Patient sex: F
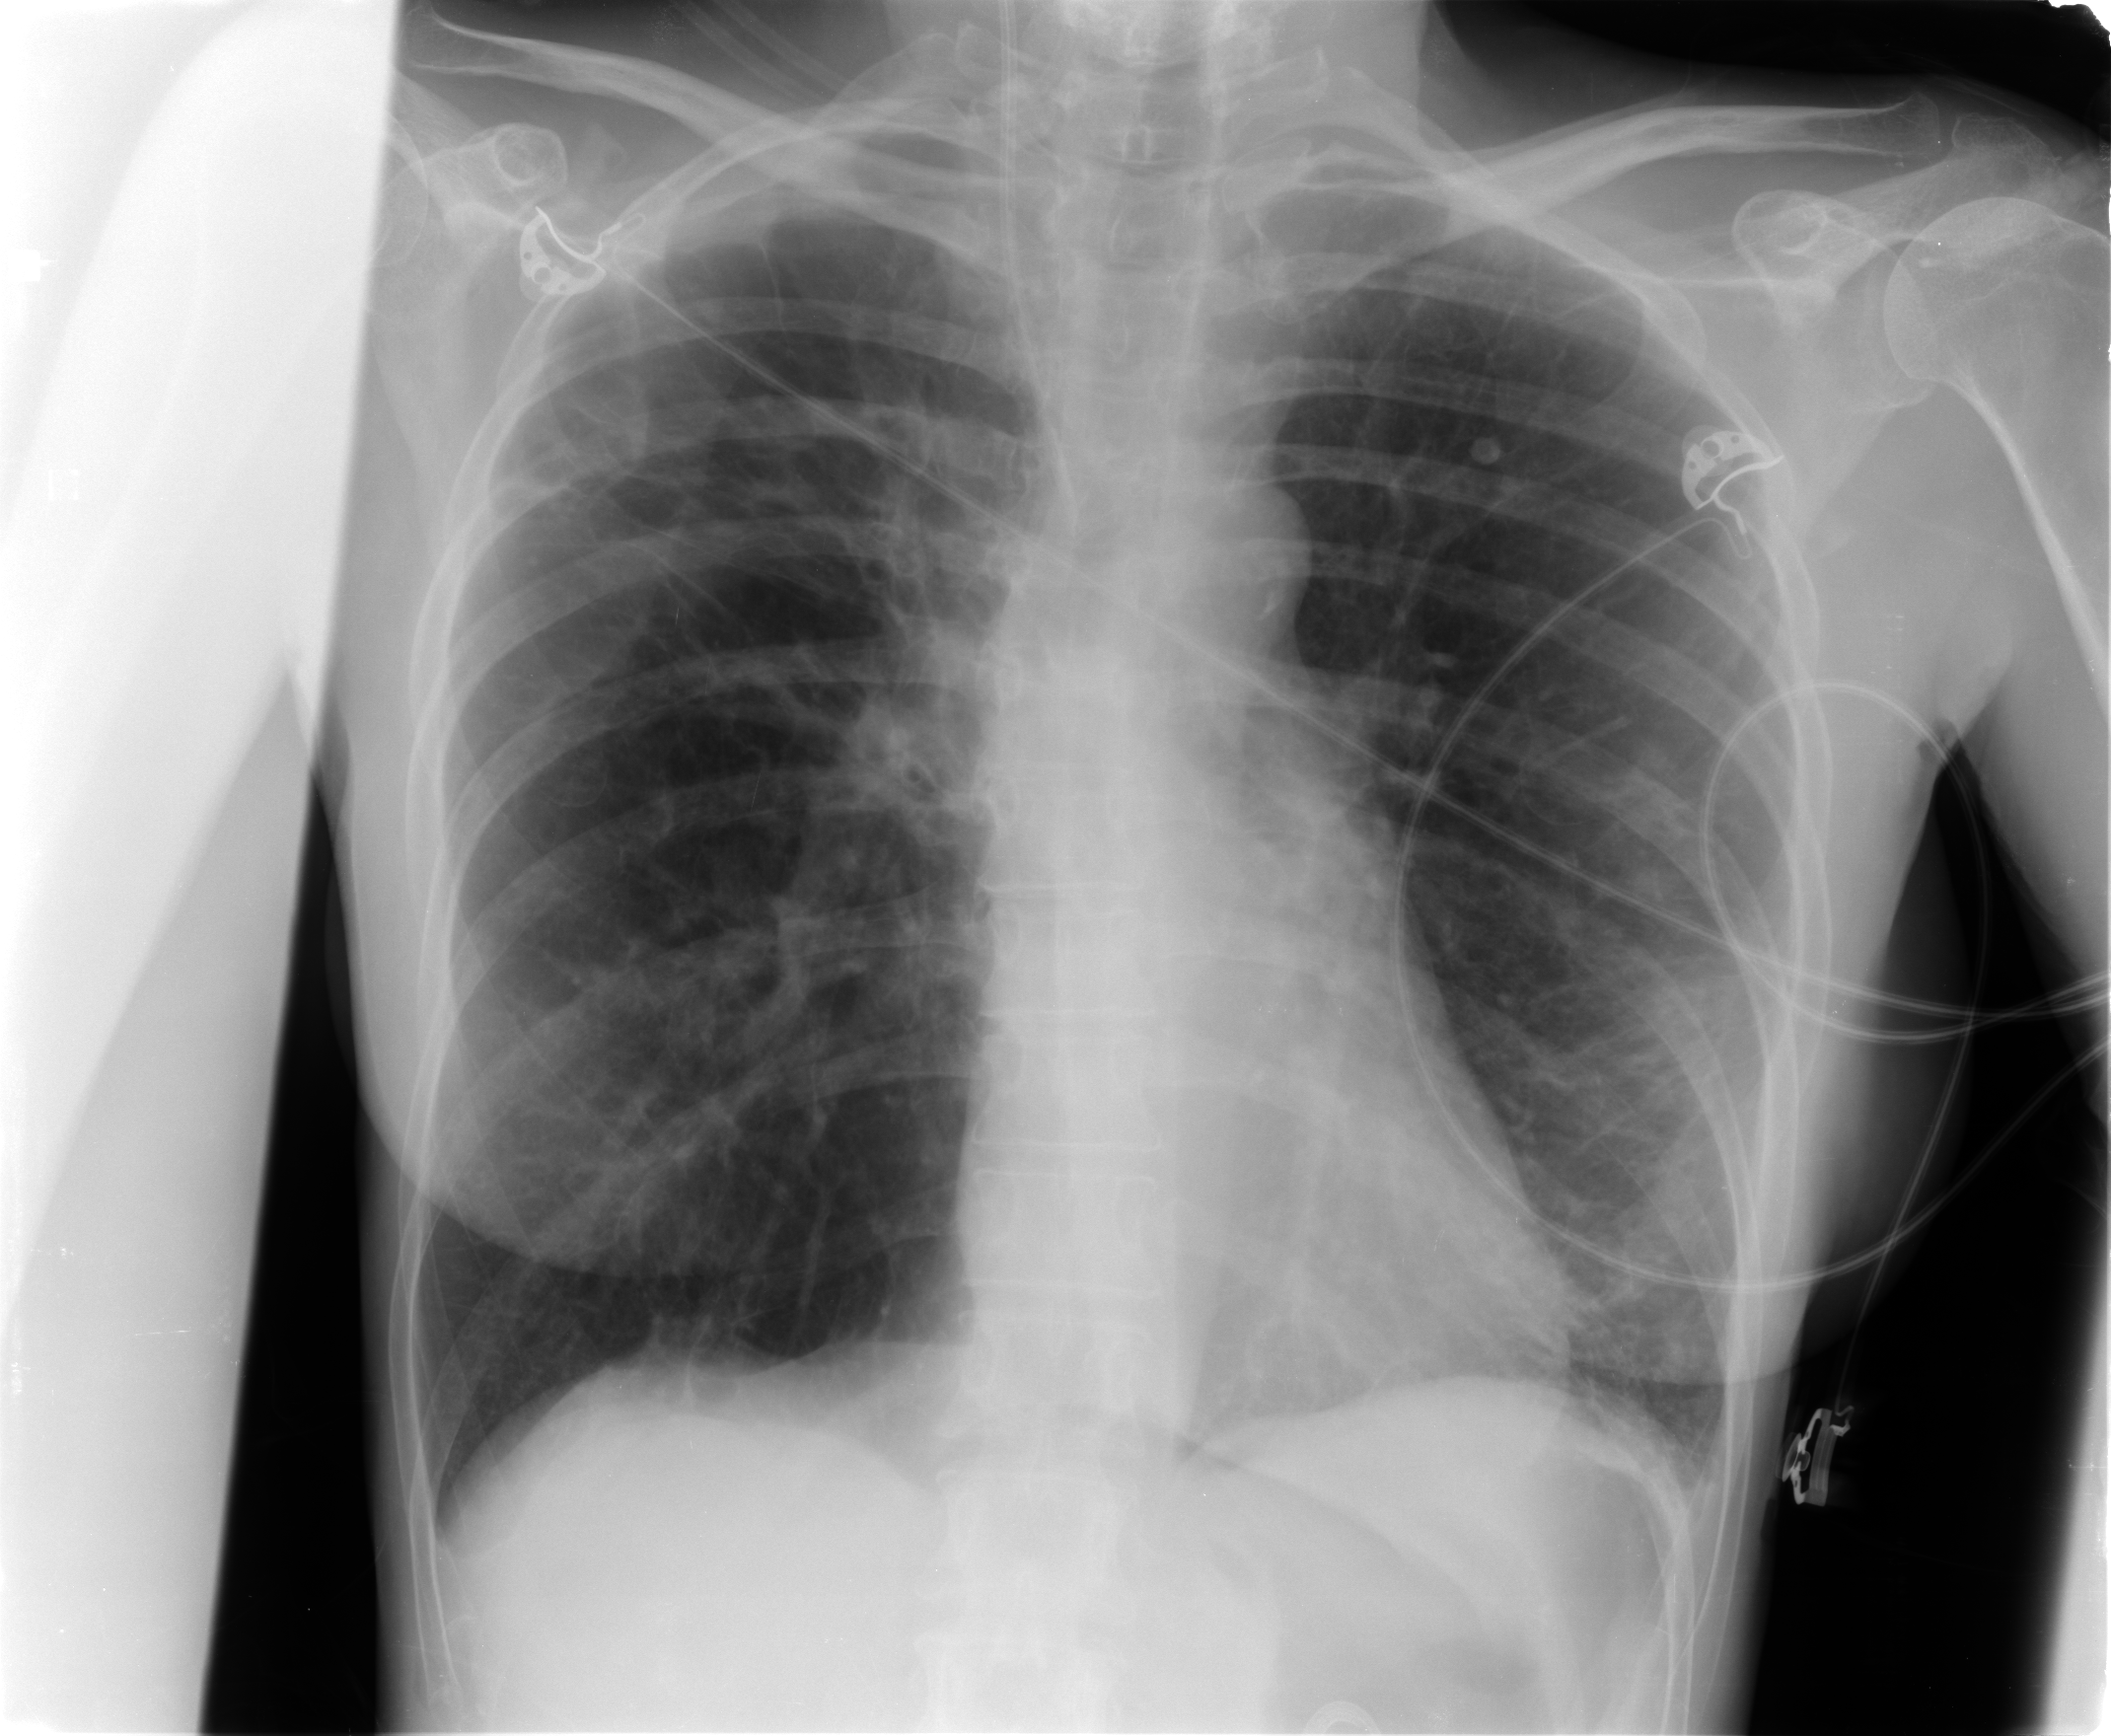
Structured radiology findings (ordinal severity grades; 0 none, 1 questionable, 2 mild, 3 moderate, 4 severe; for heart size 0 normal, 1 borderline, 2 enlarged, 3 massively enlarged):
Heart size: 0
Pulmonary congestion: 0
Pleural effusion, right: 0
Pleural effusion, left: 1
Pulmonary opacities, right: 0
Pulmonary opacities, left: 0
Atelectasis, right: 0
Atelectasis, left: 2